Question: I have <URL> CSS sprite. When I try to display the first icon, it works fine, but when I set zoom to 150%, I see also small part of the second icon. This problem is on Google Chrome and Internet Explorer, but not on Mozilla Firefox:
<URL>
'''
div {
width: 29px;
height: 29px;
background-image: url(http://i.imgur.com/O2Cp0nb.png);
}
'''
'''
<div></div>
'''
That's how it looks for me on 150% zoom:

Update: Chris suggested that I need to put some space between icons. So my question is: why? And why it works fine on Mozilla Firefox even without that space?
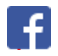
Answer: Different browsers may use different algorithms for rounding numbers and rendering images in certain cases. You could read some articles about it, for example -- <URL>.
So, when your 'zoom' is '150%' and you have '29x29'px image, your browser is need to render '43.5x43.5'px image. How each version of each browser will round it? We don't know, maybe '43x43'px, maybe '44x44'px. There is <URL> about sprites and zoom.
I create new code snippet with two pairs of images. The first pair uses your image sprite and the second -- my. I increased the Facebook image size from '29x29'px to '30x30'px. Try to zoom it. You can see they have problems on different 'zoom' ratio (the first -- on '150%', the second -- on '110%'--'125%').
<URL>
'''
.fb29 {
width: 29px;
height: 29px;
background: url(http://i.imgur.com/O2Cp0nb.png) no-repeat;
background-size: 29px;
}
.sun29 {
margin-top: 10px;
width: 16px;
height: 16px;
background: url(http://i.imgur.com/O2Cp0nb.png) 0 -29px no-repeat;
background-size: 29px;
}
.fb30 {
margin-top: 10px;
width: 30px;
height: 30px;
background: url(http://i.imgur.com/mRIPLXO.png) no-repeat;
background-size: 30px;
}
.sun30 {
margin-top: 10px;
width: 16px;
height: 16px;
background: url(http://i.imgur.com/mRIPLXO.png) 0 -30px no-repeat;
background-size: 30px;
}
'''
'''
<div class="fb29"></div>
<div class="sun29"></div>
<div class="fb30"></div>
<div class="sun30"></div>
'''
So, my advice is to add '1px' between images to be independent from different browsers rounding algorithms and browsers bugs:
<URL>
'''
.fb29 {
width: 29px;
height: 29px;
background: url(http://i.imgur.com/dKxYwhZ.png) no-repeat;
background-size: 29px;
}
.sun29 {
margin-top: 10px;
width: 16px;
height: 16px;
background: url(http://i.imgur.com/dKxYwhZ.png) 0 -30px no-repeat;
background-size: 29px;
}
.fb30 {
margin-top: 10px;
width: 30px;
height: 30px;
background: url(http://i.imgur.com/1fJyJVK.png) no-repeat;
background-size: 30px;
}
.sun30 {
margin-top: 10px;
width: 16px;
height: 16px;
background: url(http://i.imgur.com/1fJyJVK.png) 0 -31px no-repeat;
background-size: 30px;
}
'''
'''
<div class="fb29"></div>
<div class="sun29"></div>
<div class="fb30"></div>
<div class="sun30"></div>
'''
If you need to support old IE browsers, look into <URL>.
Now you could use some useful things on 'gulp'/'grunt' to automatically generate sprites where you can set gap/margin between images. See <URL>.